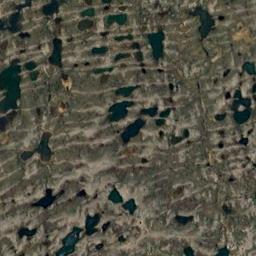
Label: wetland